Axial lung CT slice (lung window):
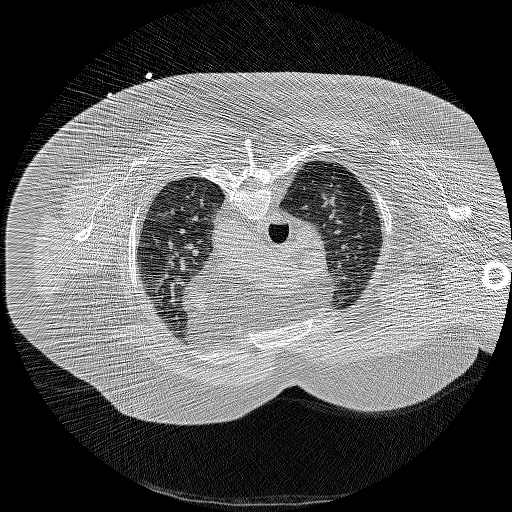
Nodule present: no